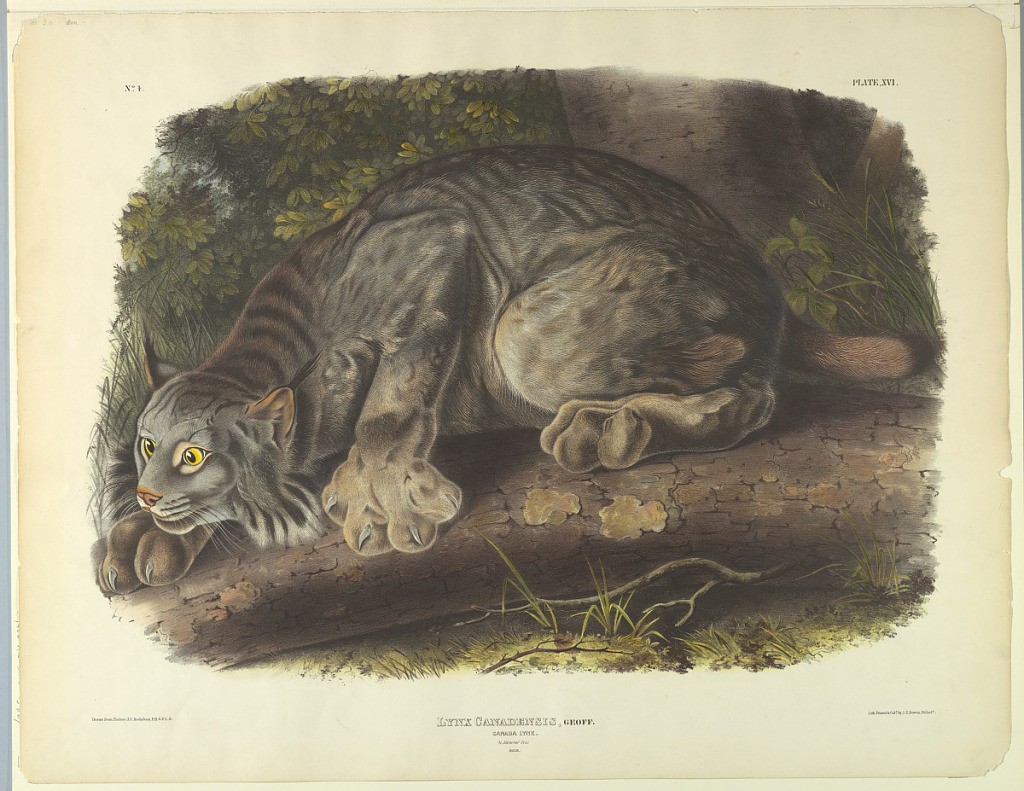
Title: Canada Lynx
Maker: John James Audubon, 1780 – 1851
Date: ca. 1845
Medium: Hand-colored lithograph on wove paper
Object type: Print
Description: Horizontal format; lynx crouched on a log, against a background of foliage and a tree trunk. As of 1968, small tears and losses in all margins. (EED, '38)